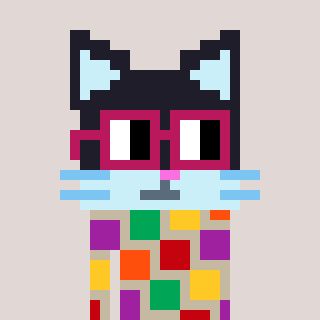
a pixel art character with square dark red glasses, a cat-shaped head and a bege-colored body on a warm background